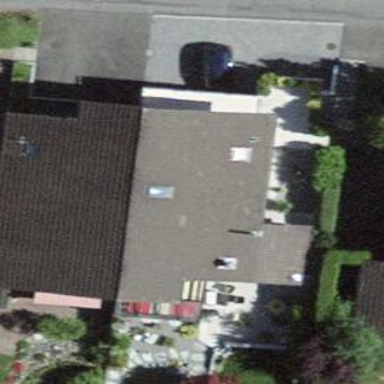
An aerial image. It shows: Residential building.